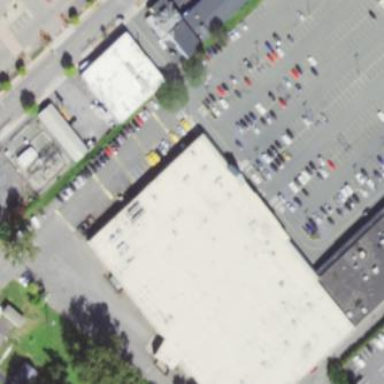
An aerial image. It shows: Parking area.